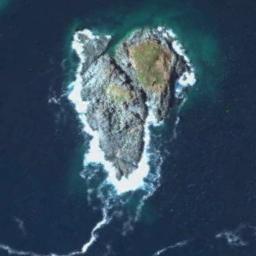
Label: island